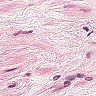
Metastatic tissue present: no